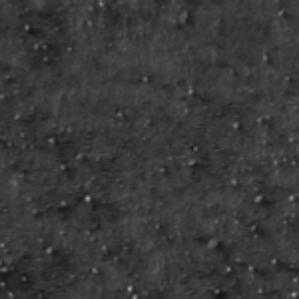
Label: frost